Question: I want to make a small website for a study project but I got a bit blocked
'''
* {
margin: 0;
padding: 0;
box-sizing: border-box;
font-family: 'Poppins', sans-serif;
}
section {
position: relative;
width: 100%;
min-height: 100vh;
padding: 100px;
display: flex;
justify-content: space-between;
align-items: center;
background: #161616;
}
section .circle {
position: absolute;
top: 0;
left: 0;
width: 100%;
height: 100%;
background: #e51e2a;
clip-path: circle(70% at right -20%);
}
header {
position: absolute;
top: 0;
left: 0;
width: 100%;
padding: 40px 100px;
display: flex;
justify-content: space-between;
align-items: center;
}
header .logo {
position: relative;
max-width: 150px;
}
'''
'''
<section>
<div class="circle">
<header>
<a href="#"><img src="images/59-593607_coca-cola-logo-white-png-coca-cola.png" class="logo"></a>
<ul class="navigation">
<li><a href="#">Home</a></li>
<li><a href="#">Menu</a></li>
<li><a href="#">What's New</a></li>
<li><a href="#">Contact</a></li>
</ul>
</header>
</div>
</section>
'''
.
Anyway, I have been trying for a while to put the logo of my website inside a section but the logo does not appear.
What is the error?
Here's what's going on:

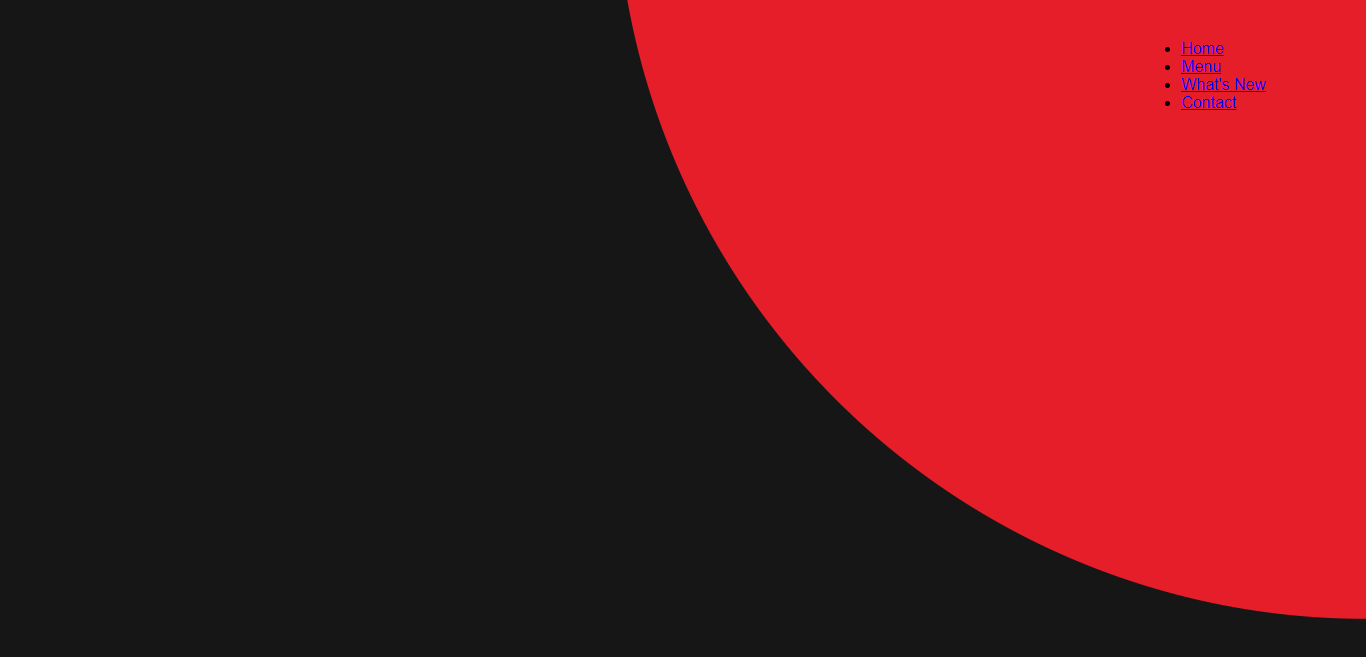
Answer: You have put the logo inside the '.circle' which is the red part. Your logo is on the left side, whereas the red part ends before it.
<URL>
You have to remove the circle as a container.
I have done some changes in the format of 'HTML'. And also some minor changes in the 'CSS'.
'''
* {
margin: 0;
padding: 0;
box-sizing: border-box;
font-family: "Poppins", sans-serif;
}
section {
position: relative;
width: 100%;
min-height: 100vh;
padding: 100px;
display: flex;
justify-content: space-between;
align-items: center;
background: #161616;
z-index: 10;
}
section .circle {
position: absolute;
top: 0;
left: 0;
width: 100%;
height: 100%;
background: #e51e2a;
clip-path: circle(70% at right -20%);
}
header {
position: absolute;
top: 0;
left: 0;
width: 100%;
padding: 40px 100px;
display: flex;
justify-content: space-between;
height: 100%;
}
header .logo {
position: relative;
max-width: 150px;
}
ul {
z-index: 20;
}
'''
'''
<link href="https://cdn.jsdelivr.net/npm/bootstrap@5.0.0-beta3/dist/css/bootstrap.min.css" rel="stylesheet" integrity="sha384-eOJMYsd53ii+scO/bJGFsiCZc+5NDVN2yr8+0RDqr0Ql0h+rP48ckxlpbzKgwra6" crossorigin="anonymous" />
<section>
<header>
<div class="circle"></div>
<a href="#">
<img src="https://i.stack.imgur.com/VA8hF.png" class="logo" />
</a>
<ul class="navigation">
<li><a href="#">Home</a></li>
<li><a href="#">Menu</a></li>
<li><a href="#">What's New</a></li>
<li><a href="#">Contact</a></li>
</ul>
</header>
</section>
'''